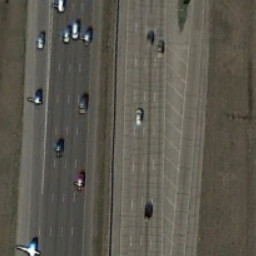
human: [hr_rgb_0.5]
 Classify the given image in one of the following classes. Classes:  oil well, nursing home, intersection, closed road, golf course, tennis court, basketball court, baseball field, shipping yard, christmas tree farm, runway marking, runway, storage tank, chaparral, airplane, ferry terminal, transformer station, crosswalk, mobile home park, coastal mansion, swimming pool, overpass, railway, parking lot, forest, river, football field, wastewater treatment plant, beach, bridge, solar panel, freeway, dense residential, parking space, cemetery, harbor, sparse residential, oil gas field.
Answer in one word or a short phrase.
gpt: freeway